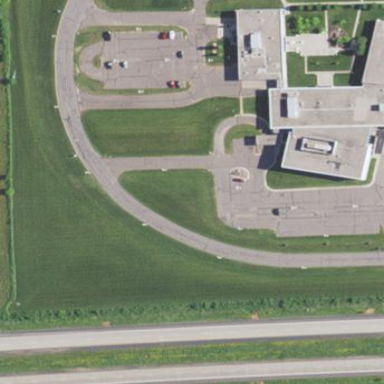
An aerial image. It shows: Hospital building.